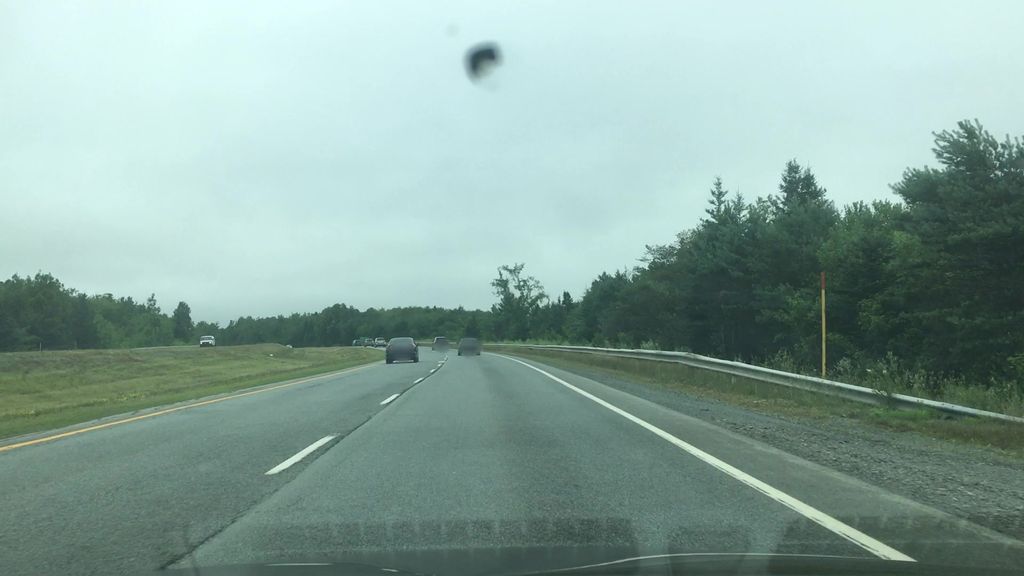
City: halifax